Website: crate-barrel
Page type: billing-address
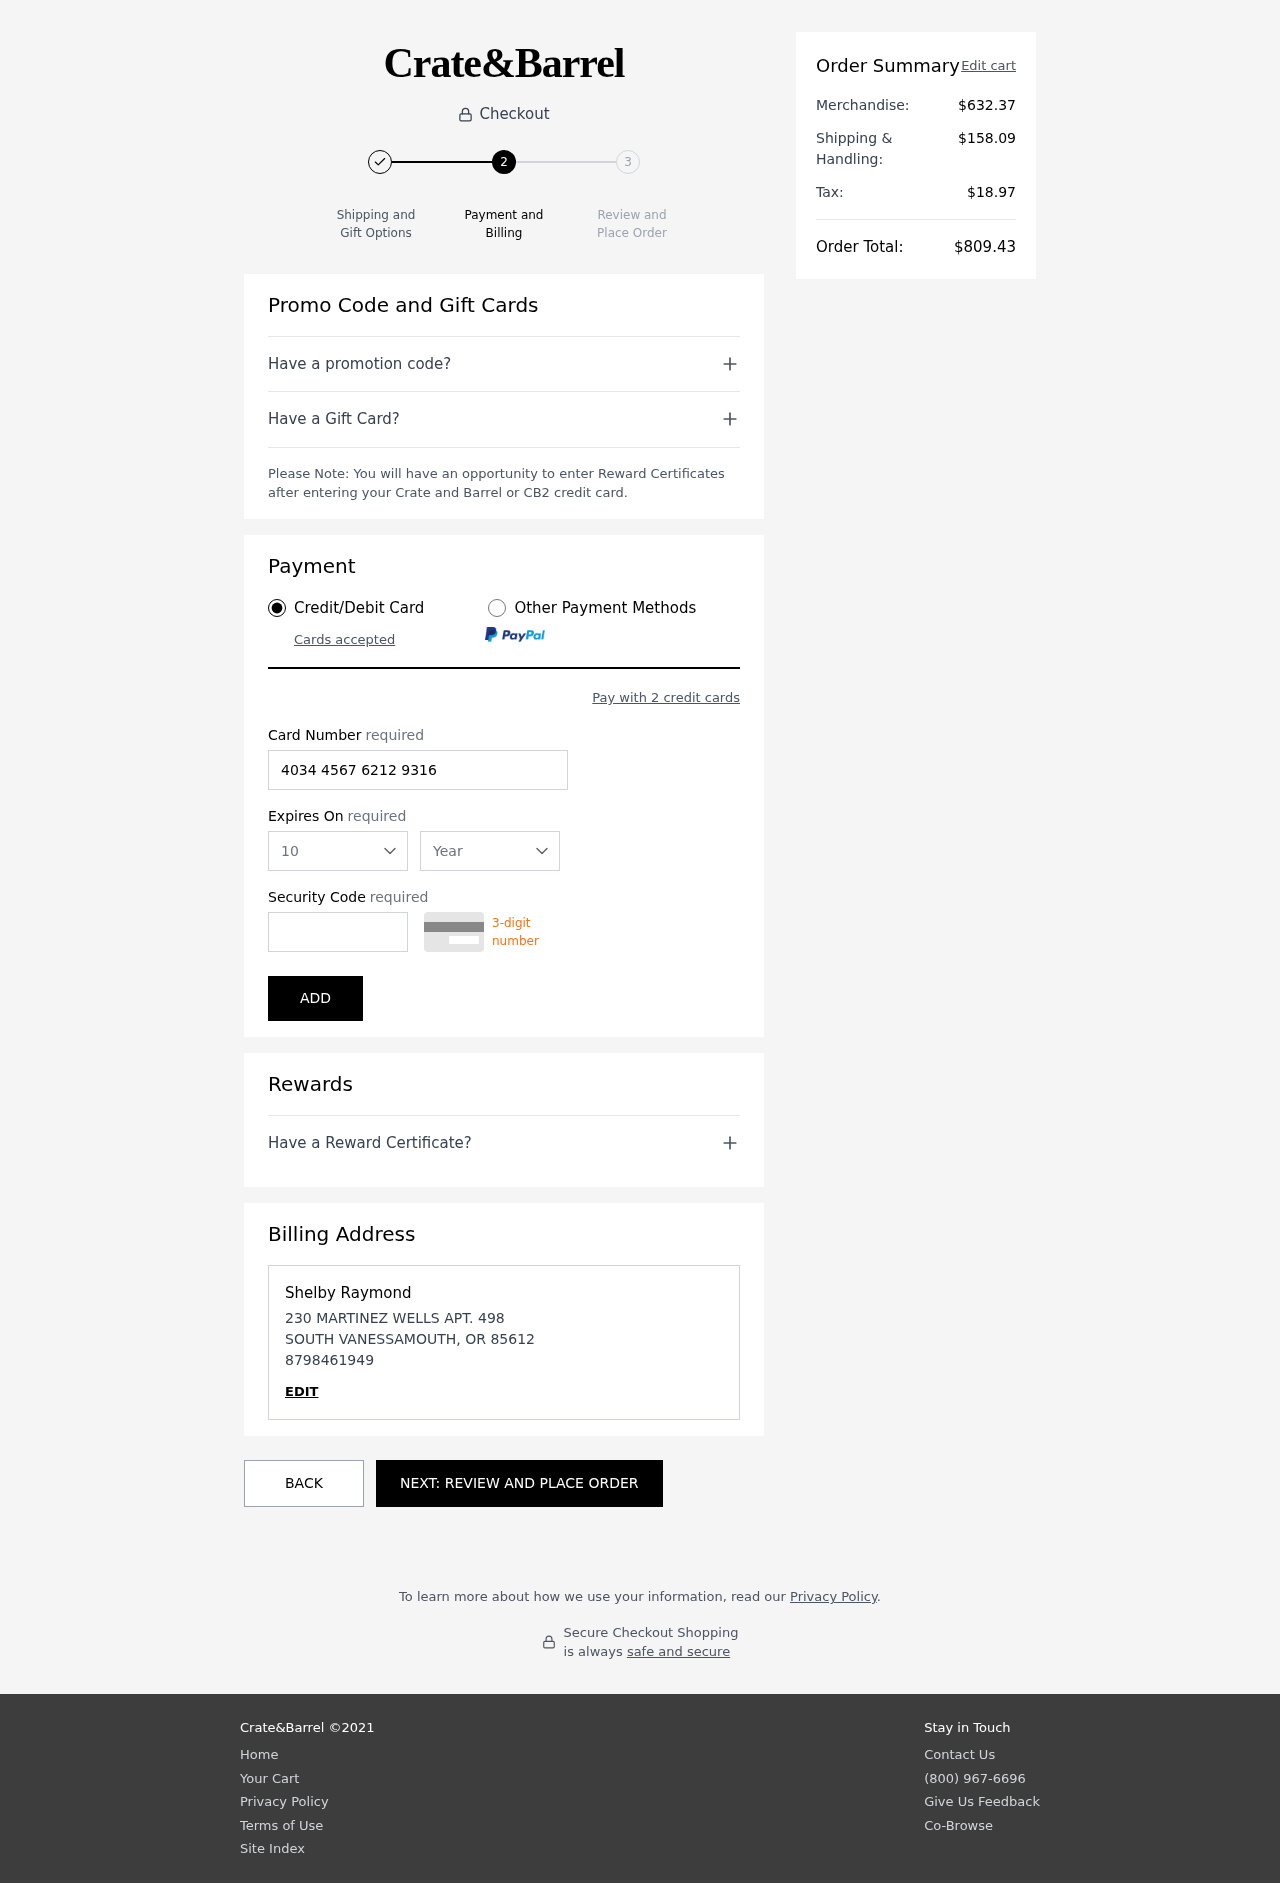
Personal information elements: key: PII_CARD_CVV
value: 831
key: PII_CARD_EXPIRY_MONTH
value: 10
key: PII_CARD_EXPIRY_YEAR
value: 29
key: PII_CARD_NUMBER
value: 4034 4567 6212 9316
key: PII_CITY
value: SOUTH VANESSAMOUTH
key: PII_FULLNAME
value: Shelby Raymond
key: PII_PHONE
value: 8798461949
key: PII_POSTCODE
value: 85612
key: PII_STATE_ABBR
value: OR
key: PII_STREET
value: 230 MARTINEZ WELLS APT. 498
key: PII_FIRSTNAME
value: Shelby
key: PII_LASTNAME
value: Raymond
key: PII_DOB_YEAR
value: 1949
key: PII_PHONE_LINE
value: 1949
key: PII_PHONE_SUFFIX
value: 1949
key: PII_POSTCODE_FULL
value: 85612
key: PII_PHONE2
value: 8798461949
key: PII_PHONE3
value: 8798461949
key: PII_FULLNAME2
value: Shelby Raymond
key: PII_FULLNAME3
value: Shelby Raymond
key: PII_FIRSTNAME2
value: Shelby
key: PII_FIRSTNAME3
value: Shelby
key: PII_LASTNAME2
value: Raymond
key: PII_LASTNAME3
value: Raymond
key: PII_FIRSTNAME_DERIVED
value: Shelby
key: PII_LASTNAME_DERIVED
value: Raymond
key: PII_DOB_YEAR_NUMERIC
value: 1949
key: PII_PHONE_NUMERIC
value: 8798461949
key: PII_PHONE_LINE_NUMERIC
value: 1949
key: PII_PHONE_SUFFIX_NUMERIC
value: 1949
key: PII_POSTCODE_NUMERIC
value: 85612
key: PII_PHONE2_NUMERIC
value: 8798461949
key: PII_PHONE3_NUMERIC
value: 8798461949
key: PII_FULLNAME_DERIVED
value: Shelby Raymond
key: PII_NAME_FULL_DERIVED
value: Shelby Raymond
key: PII_PHONE_DIGITS
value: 8798461949
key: PII_PHONE_LAST4
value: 1949
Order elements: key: ORDER_SUBTOTAL
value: $632.37
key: ORDER_SHIPPING_COST
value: $158.09
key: ORDER_TAX
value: $18.97
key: ORDER_TOTAL
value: $809.43